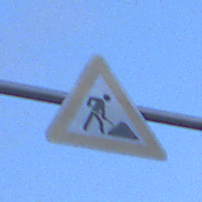
Verkehrszeichen: Arbeitsstelle
Umgebung: Outdoor, Urban
Tageszeit: Dawn
Wetter: PartlyCloudy
Licht: Natural
Jahreszeit: NotSpecified
Kontrast: LowContrast